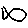
Label: fish